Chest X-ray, PA view. Patient: 31 years old, sex F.
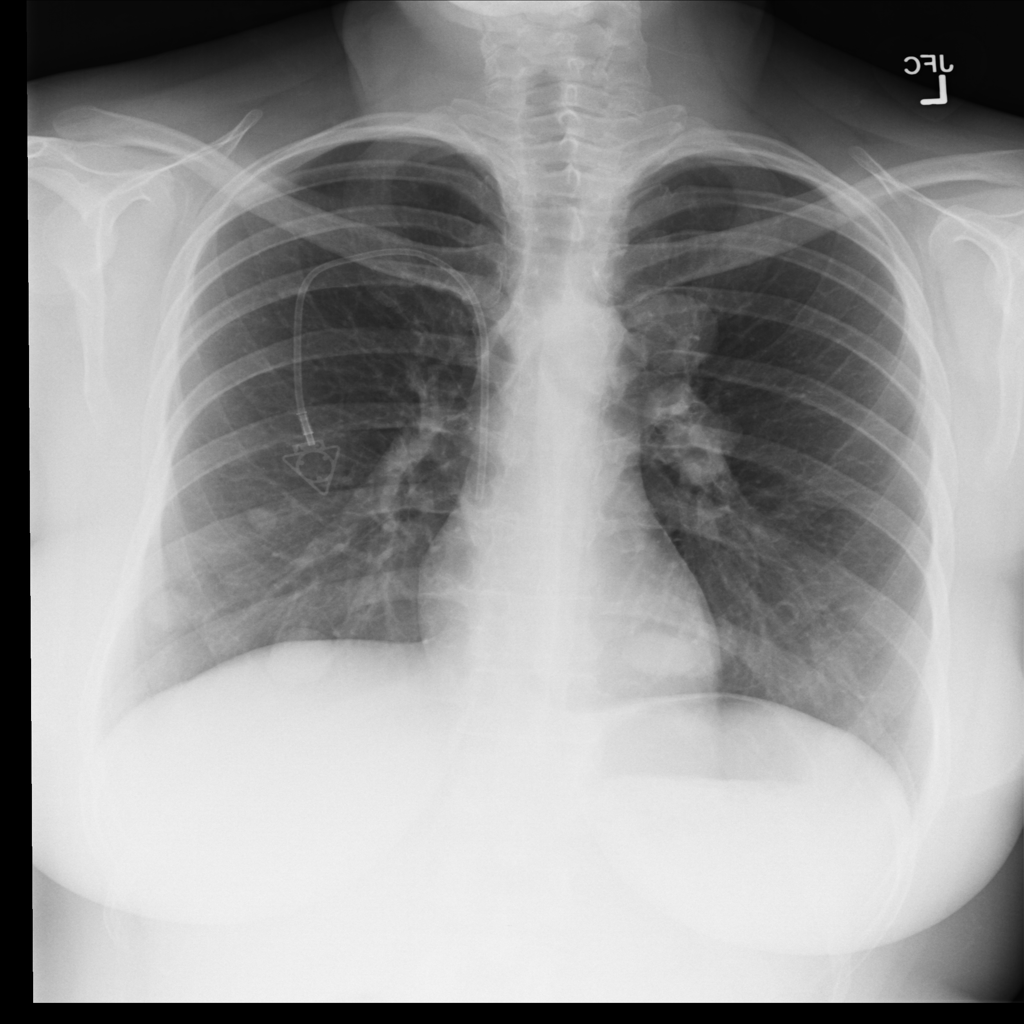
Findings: Nodule